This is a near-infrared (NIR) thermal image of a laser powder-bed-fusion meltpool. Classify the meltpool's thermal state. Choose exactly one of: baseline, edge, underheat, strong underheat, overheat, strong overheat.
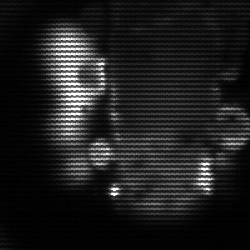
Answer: strong underheat